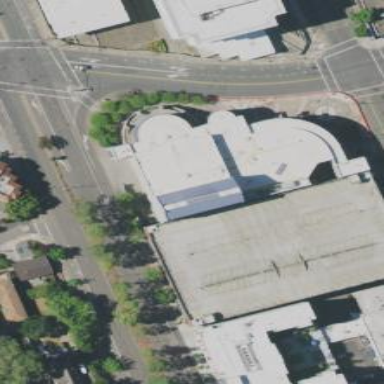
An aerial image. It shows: There is theatre building.